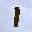
Label: 1